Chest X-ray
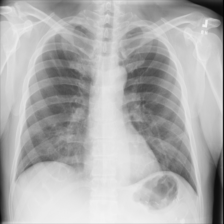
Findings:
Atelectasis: positive
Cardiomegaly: negative
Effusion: positive
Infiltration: positive
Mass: negative
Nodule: negative
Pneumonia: negative
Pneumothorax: negative
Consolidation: negative
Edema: negative
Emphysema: negative
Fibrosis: negative
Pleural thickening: negative
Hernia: negative